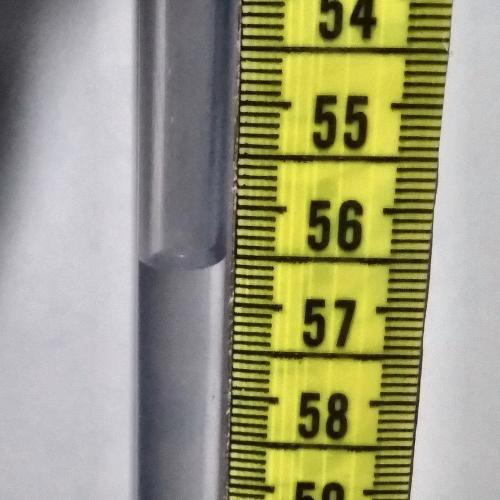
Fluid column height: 56.6 cm